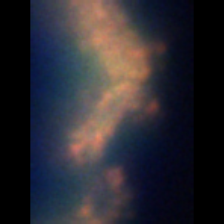
Taxon: Unknown_full_image
Group: Unknown